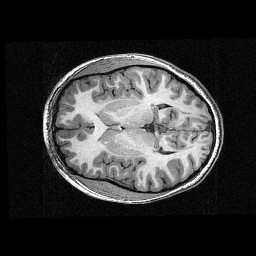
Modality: T1w
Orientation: axial
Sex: female
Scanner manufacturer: siemens
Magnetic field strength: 3 T
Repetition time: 2.3 s
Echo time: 0.00336 s